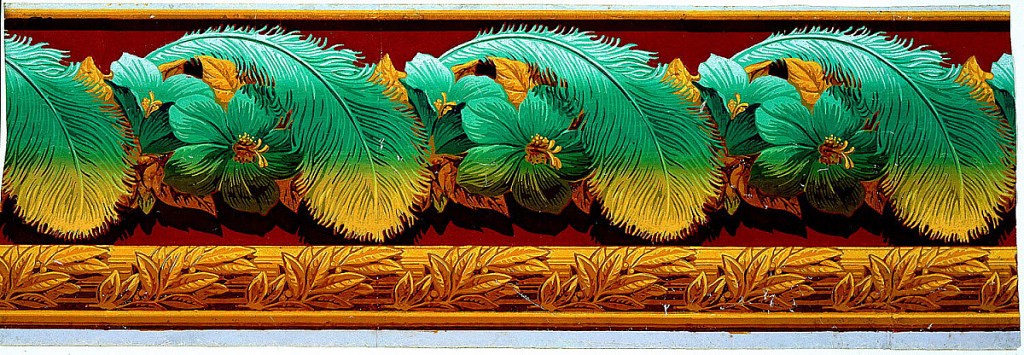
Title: Border
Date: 1820–30
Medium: Block-printed and flocked on handmade paper
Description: Large pattern of intertwined ostrich plumes printed in irise or rainbow effect, green hibiscus flowers and leaves in continuous cable of yellows, greens, and browns; on ground of deep red flock.  Bottom edge:  in yellows and browns; laurel branches placed diagonally and shaded as if wrapped around horizontally streaked-as-if-rounded banding.